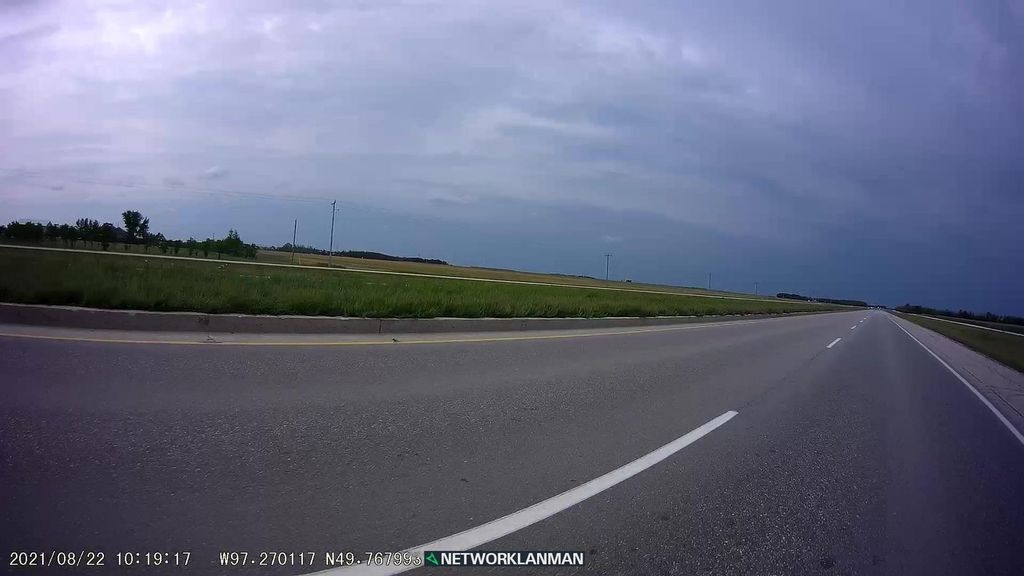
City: winnipeg